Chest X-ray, PA view. Patient: 48 years old, sex F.
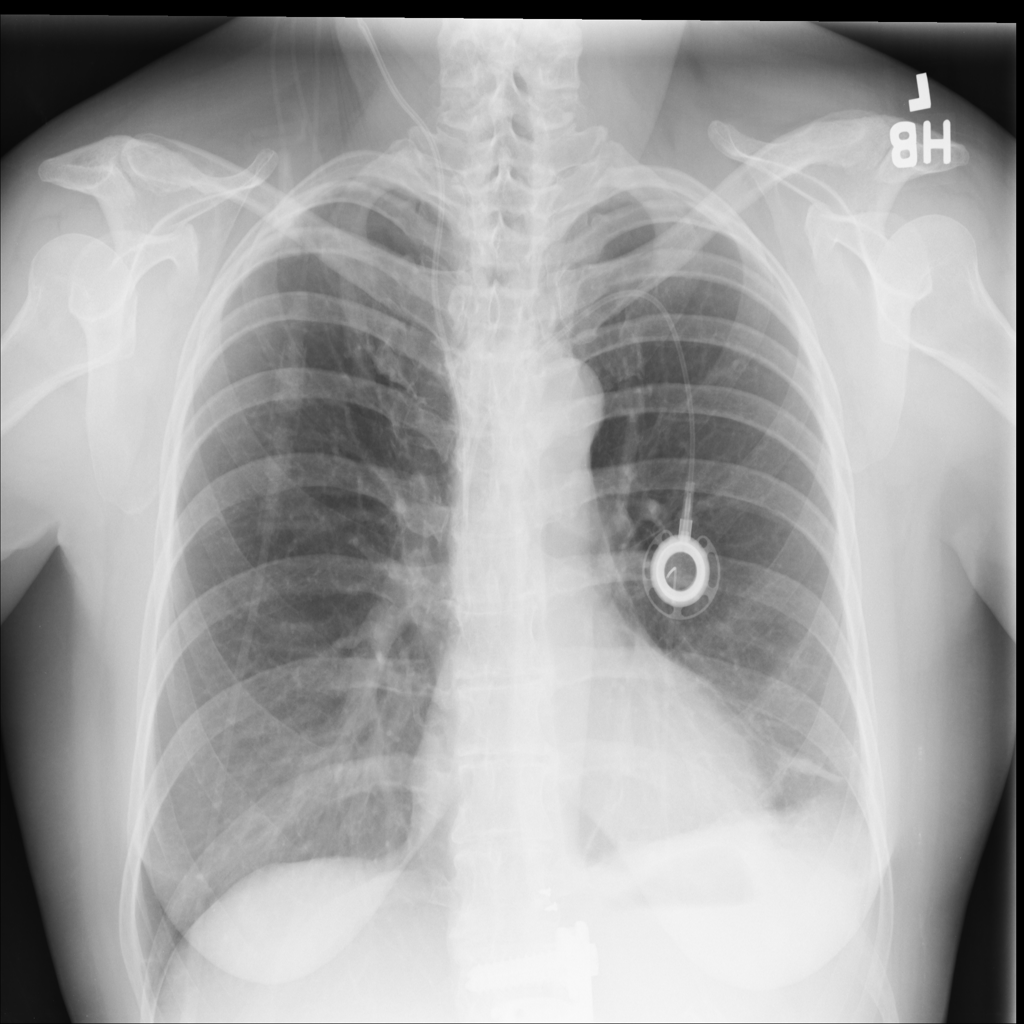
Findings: Atelectasis